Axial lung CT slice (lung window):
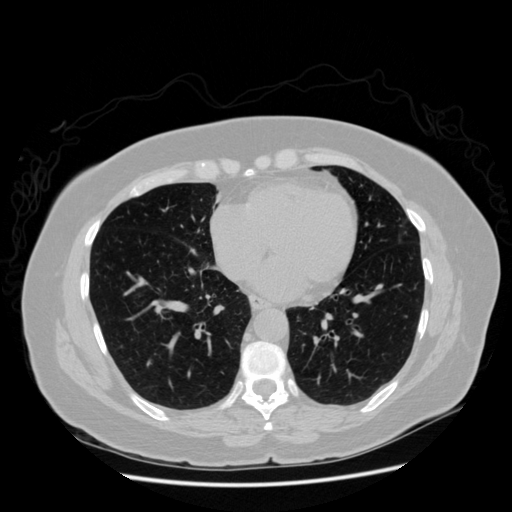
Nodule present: no